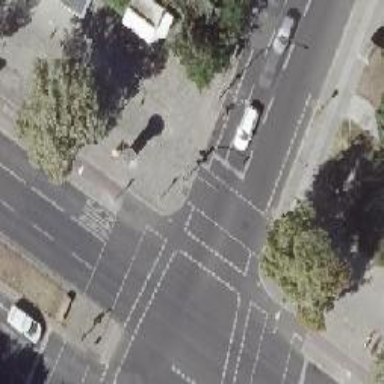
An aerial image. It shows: Road with traffic signals controlling the flow of traffic.